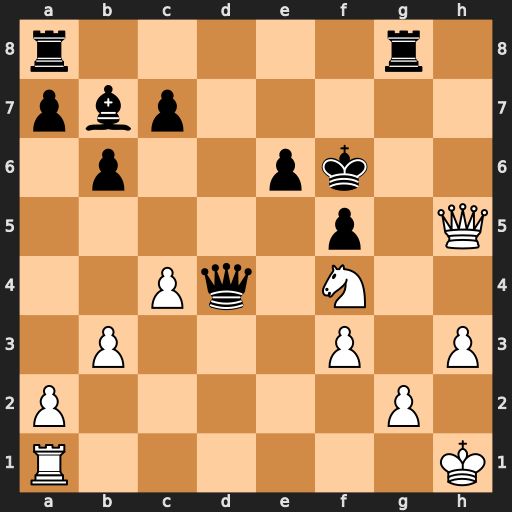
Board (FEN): r5r1/pbp5/1p2pk2/5p1Q/2Pq1N2/1P3P1P/P5P1/R6K
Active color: w
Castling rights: -
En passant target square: -
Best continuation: Qh6+ Ke5 Re1+ Be4 fxe4